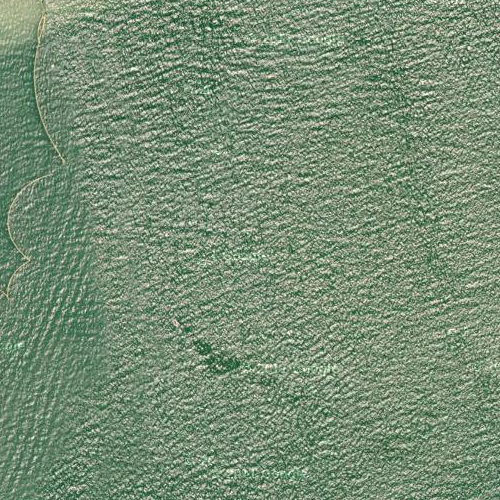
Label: sydney